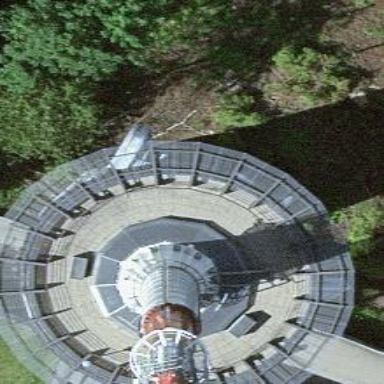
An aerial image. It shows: Communication tower.